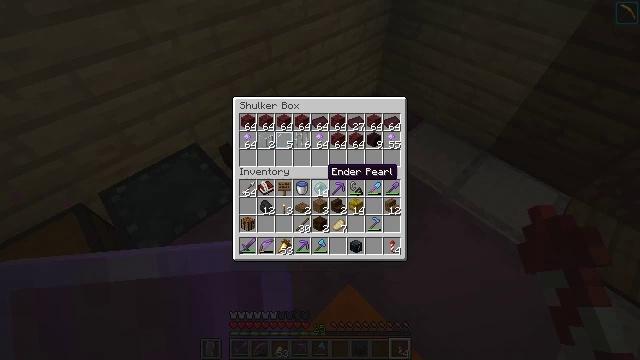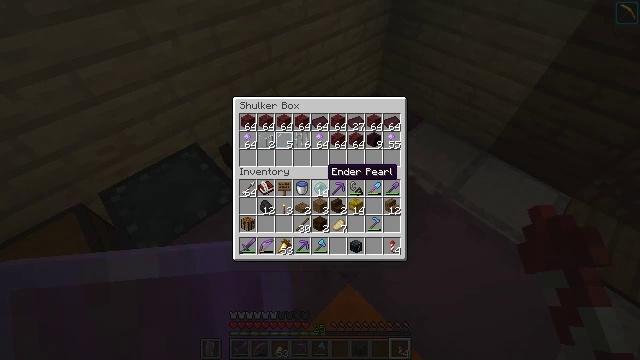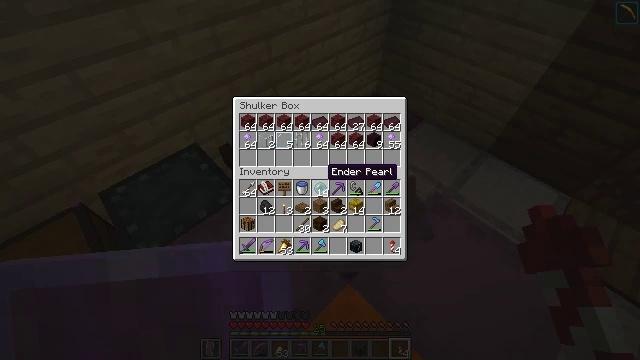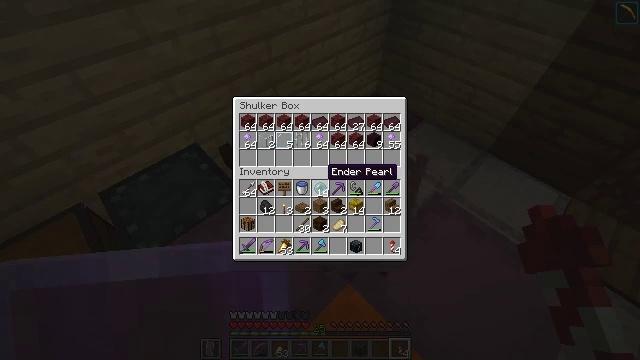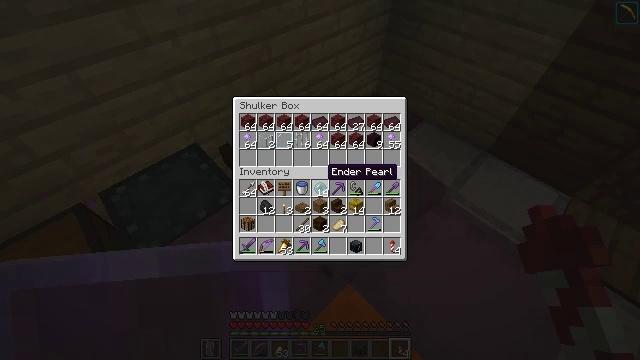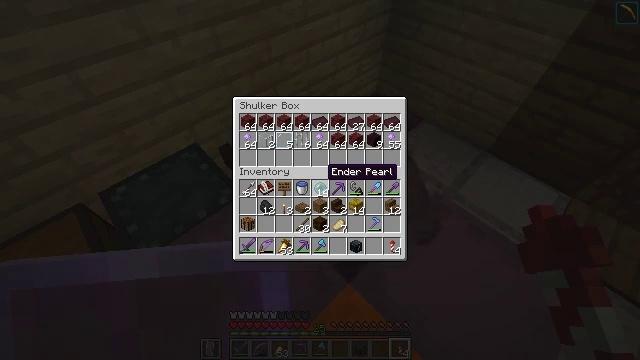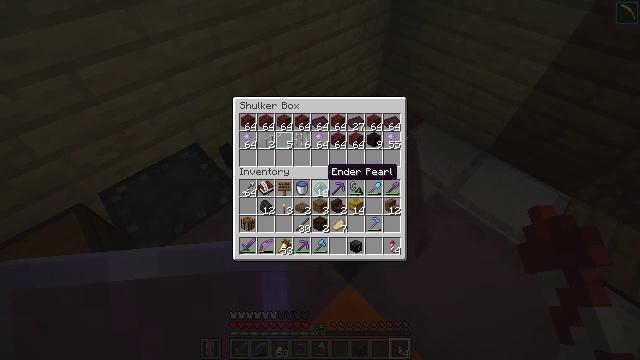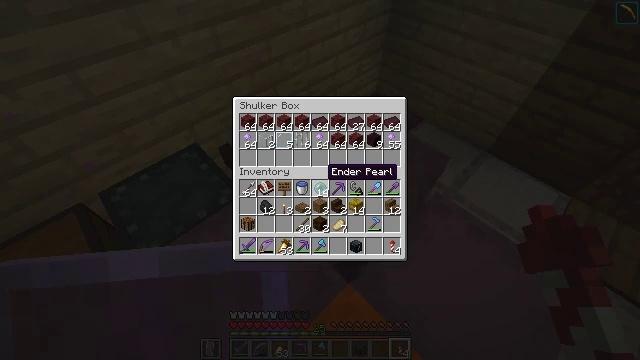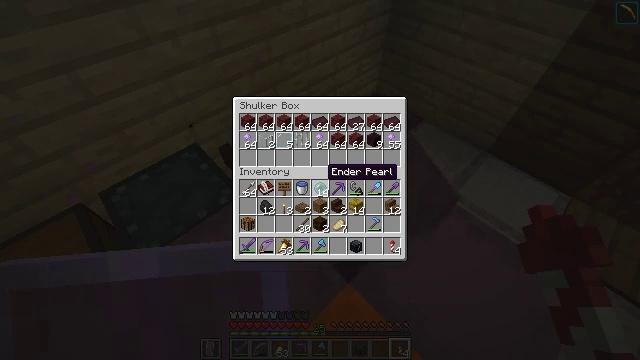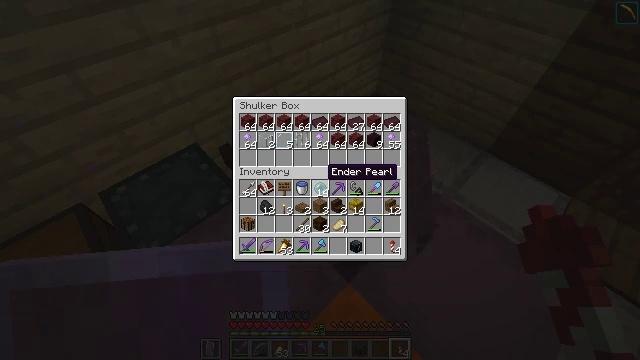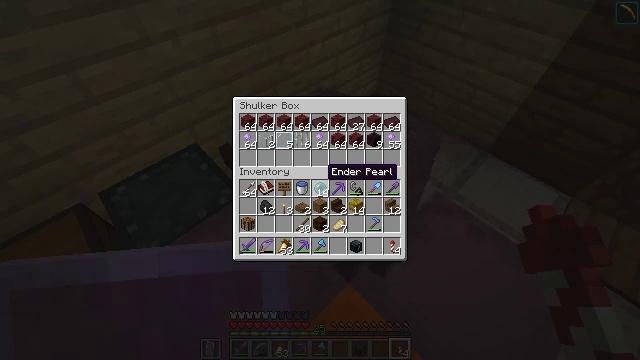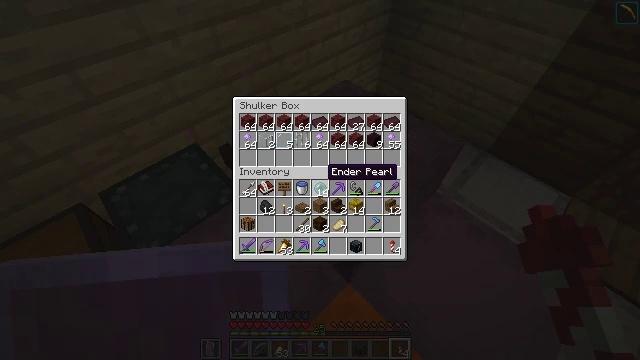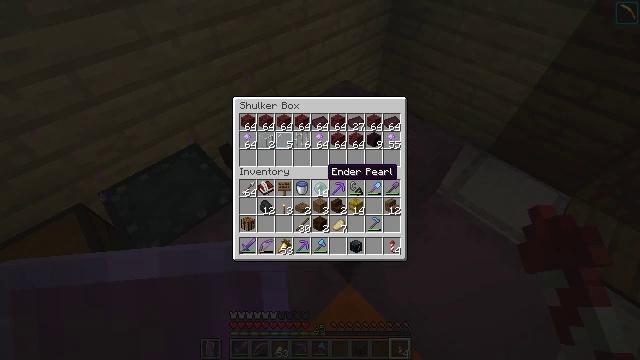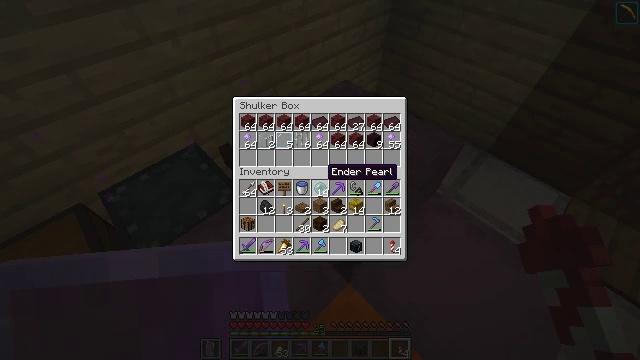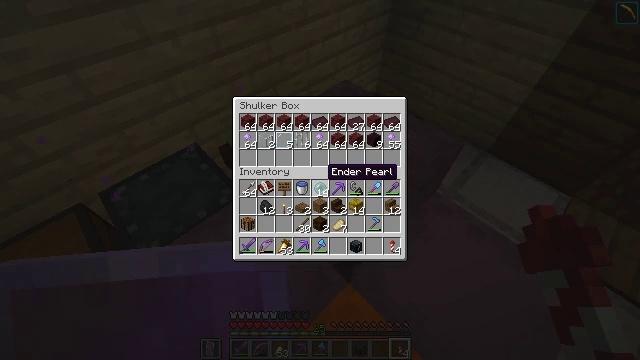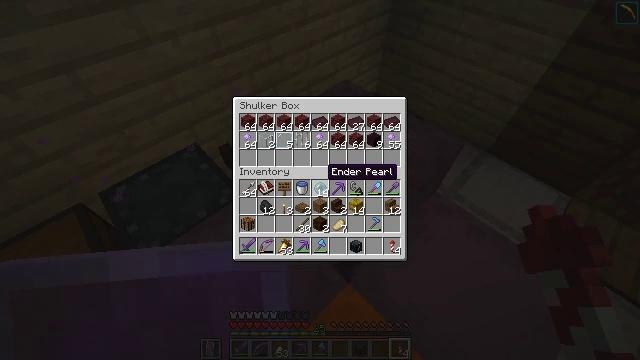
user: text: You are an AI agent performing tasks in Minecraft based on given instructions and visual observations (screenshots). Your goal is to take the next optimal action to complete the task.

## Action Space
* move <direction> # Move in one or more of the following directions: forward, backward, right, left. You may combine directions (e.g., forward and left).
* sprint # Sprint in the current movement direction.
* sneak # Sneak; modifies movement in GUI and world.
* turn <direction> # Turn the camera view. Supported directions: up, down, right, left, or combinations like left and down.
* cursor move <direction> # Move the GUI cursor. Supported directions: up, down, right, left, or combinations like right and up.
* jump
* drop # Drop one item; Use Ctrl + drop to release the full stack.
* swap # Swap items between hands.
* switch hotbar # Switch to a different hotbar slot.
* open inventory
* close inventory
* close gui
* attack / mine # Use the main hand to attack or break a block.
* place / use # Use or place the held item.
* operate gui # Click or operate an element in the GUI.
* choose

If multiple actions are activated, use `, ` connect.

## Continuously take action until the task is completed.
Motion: motion action
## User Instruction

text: Mine the brown shulker box.
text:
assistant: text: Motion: operate gui
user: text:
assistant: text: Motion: operate gui
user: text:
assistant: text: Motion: operate gui
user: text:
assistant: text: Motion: operate gui
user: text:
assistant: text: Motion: operate gui
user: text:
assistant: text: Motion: operate gui
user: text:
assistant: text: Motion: operate gui
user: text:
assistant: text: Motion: operate gui
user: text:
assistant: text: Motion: operate gui
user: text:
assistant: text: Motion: operate gui
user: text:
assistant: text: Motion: operate gui
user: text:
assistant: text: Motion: operate gui
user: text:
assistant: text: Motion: operate gui
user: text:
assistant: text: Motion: operate gui
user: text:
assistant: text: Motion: operate gui
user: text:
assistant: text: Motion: operate gui
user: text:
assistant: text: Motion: operate gui
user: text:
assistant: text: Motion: operate gui
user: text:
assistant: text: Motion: operate gui
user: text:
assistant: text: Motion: operate gui
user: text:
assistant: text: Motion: operate gui
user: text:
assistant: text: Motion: operate gui
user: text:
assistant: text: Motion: operate gui
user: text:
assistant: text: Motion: operate gui
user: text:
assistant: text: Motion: operate gui
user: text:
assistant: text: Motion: operate gui
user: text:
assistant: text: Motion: operate gui
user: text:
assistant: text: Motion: operate gui
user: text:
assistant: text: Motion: operate gui
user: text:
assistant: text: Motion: operate gui